Question:
Hi there, I am having trouble understanding the relation of X and Y when problem X is reducible to Y.
In the question in the picture, I especially don't understand why a and b are not correct, if X is no harder than Y, then Y is at least as hard as X (?), then if X is NP-complete, wouldn't Y be at least NP-complete too?
Thank you
(question source: <URL>
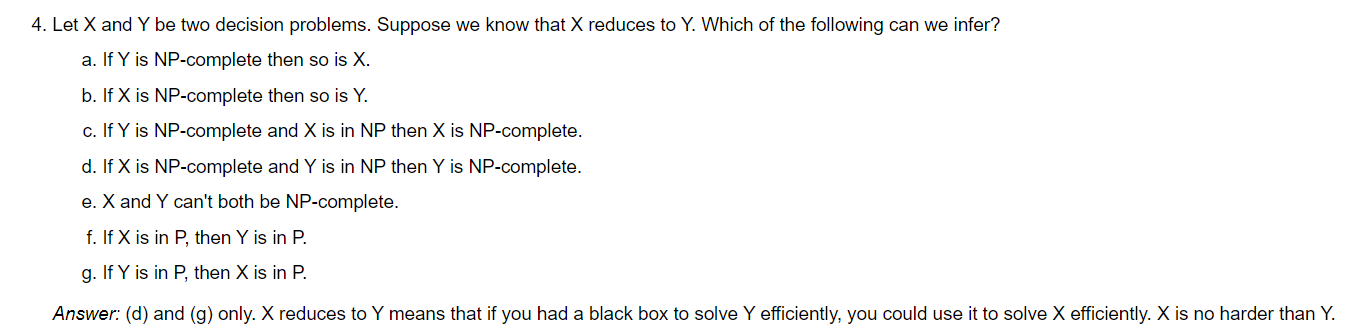
Answer: It might help to reason by analogy here. Rather than thinking about problems and reducibility, let's talk about people and how fast they run.
Let's define to be all the people who use Stack Overflow, and then define someone to be -fast if they can run at least as fast as anyone who uses Stack Overflow. We can then say that someone is -complete if they use Stack Overflow (they're in ) and also can run at least as fast as anyone on Stack Overflow (they're -fast).
Now, suppose that X can run no faster than Y and that Y is -complete. Does that mean that X is definitely -fast? Probably not. All we know that X can't outrun someone who can run as fast as everyone on Stack Overflow. Maybe that means X can run just as fast as Y and is therefore also -fast, but it's more likely that X isn't nearly that fast. So, reasoning by analogy, do you see why option (a) is incorrect?
Next, suppose X can run no faster than Y and that X is -complete. Does that mean that Y is -complete? The answer is no. I'm going to assume that Usain Bolt is not a Stack Overflow user, but I can guarantee you that Usain Bolt can outrun anyone on Stack Overflow. That means that Usain Bolt is -fast, but not -complete. Remember that -completeness has two components: you have to be fast, but you also have to be a Stack Overflow user. Knowing you can outrun the fastest Stack Overflow users says nothing about whether you yourself are on Stack Overflow. Does that account for why option (b) is incorrect?
Hope this helps!